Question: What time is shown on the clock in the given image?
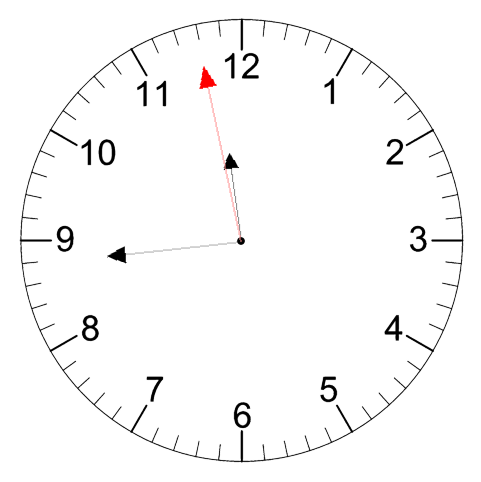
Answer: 11:43:58